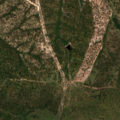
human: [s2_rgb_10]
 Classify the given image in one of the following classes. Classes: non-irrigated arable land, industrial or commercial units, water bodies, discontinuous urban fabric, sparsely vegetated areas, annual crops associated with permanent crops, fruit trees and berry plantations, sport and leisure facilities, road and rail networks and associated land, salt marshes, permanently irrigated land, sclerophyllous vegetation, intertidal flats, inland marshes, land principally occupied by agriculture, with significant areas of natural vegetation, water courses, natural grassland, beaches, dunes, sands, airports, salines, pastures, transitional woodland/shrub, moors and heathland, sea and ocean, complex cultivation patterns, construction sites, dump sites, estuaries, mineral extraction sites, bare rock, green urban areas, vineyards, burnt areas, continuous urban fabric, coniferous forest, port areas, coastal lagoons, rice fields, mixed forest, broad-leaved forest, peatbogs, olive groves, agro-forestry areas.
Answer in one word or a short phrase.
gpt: continuous urban fabric